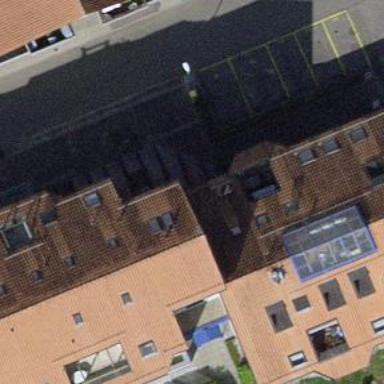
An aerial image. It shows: Post box is visible.